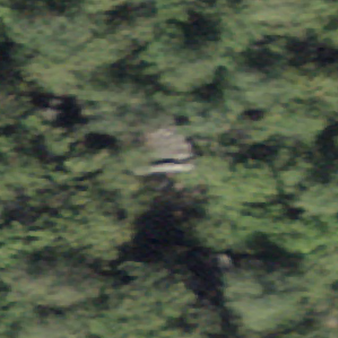
Label: bouldering_area